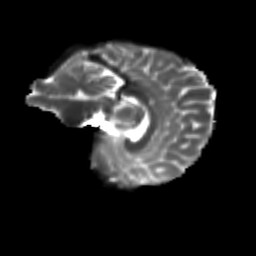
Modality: T2w
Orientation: sagittal
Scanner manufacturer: siemens
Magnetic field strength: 3 T
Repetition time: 9.2 s
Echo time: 0.084 s